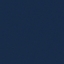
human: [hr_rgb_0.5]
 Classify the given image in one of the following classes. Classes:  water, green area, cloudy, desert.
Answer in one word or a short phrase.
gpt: water